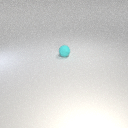
small cyan rubber sphere